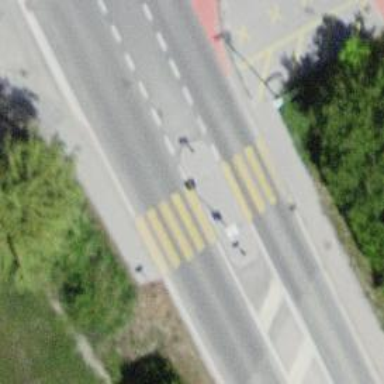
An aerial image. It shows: Marked road crossing with pedestrian island.